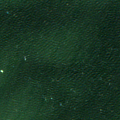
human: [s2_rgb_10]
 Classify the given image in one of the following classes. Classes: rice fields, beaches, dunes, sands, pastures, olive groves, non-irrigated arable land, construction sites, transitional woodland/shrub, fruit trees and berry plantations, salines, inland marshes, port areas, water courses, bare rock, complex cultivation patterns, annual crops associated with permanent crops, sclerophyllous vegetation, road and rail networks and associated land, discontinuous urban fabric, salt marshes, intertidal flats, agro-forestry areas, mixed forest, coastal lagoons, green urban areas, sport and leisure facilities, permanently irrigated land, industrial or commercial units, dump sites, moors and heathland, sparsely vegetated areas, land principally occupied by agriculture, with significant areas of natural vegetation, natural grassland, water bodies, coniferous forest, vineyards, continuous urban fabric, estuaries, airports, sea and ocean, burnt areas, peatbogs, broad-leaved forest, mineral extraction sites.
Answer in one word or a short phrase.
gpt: sea and ocean